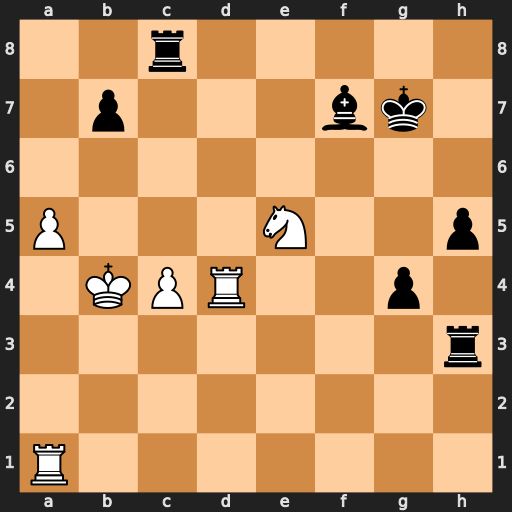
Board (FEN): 2r5/1p3bk1/8/P3N2p/1KPR2p1/7r/8/R7
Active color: w
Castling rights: -
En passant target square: -
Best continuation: Rd7 Rf3 Nxf3